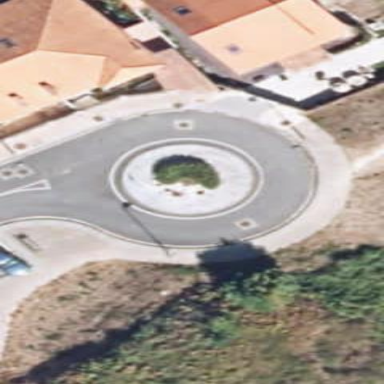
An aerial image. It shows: Residential road that intersects with roundabout.